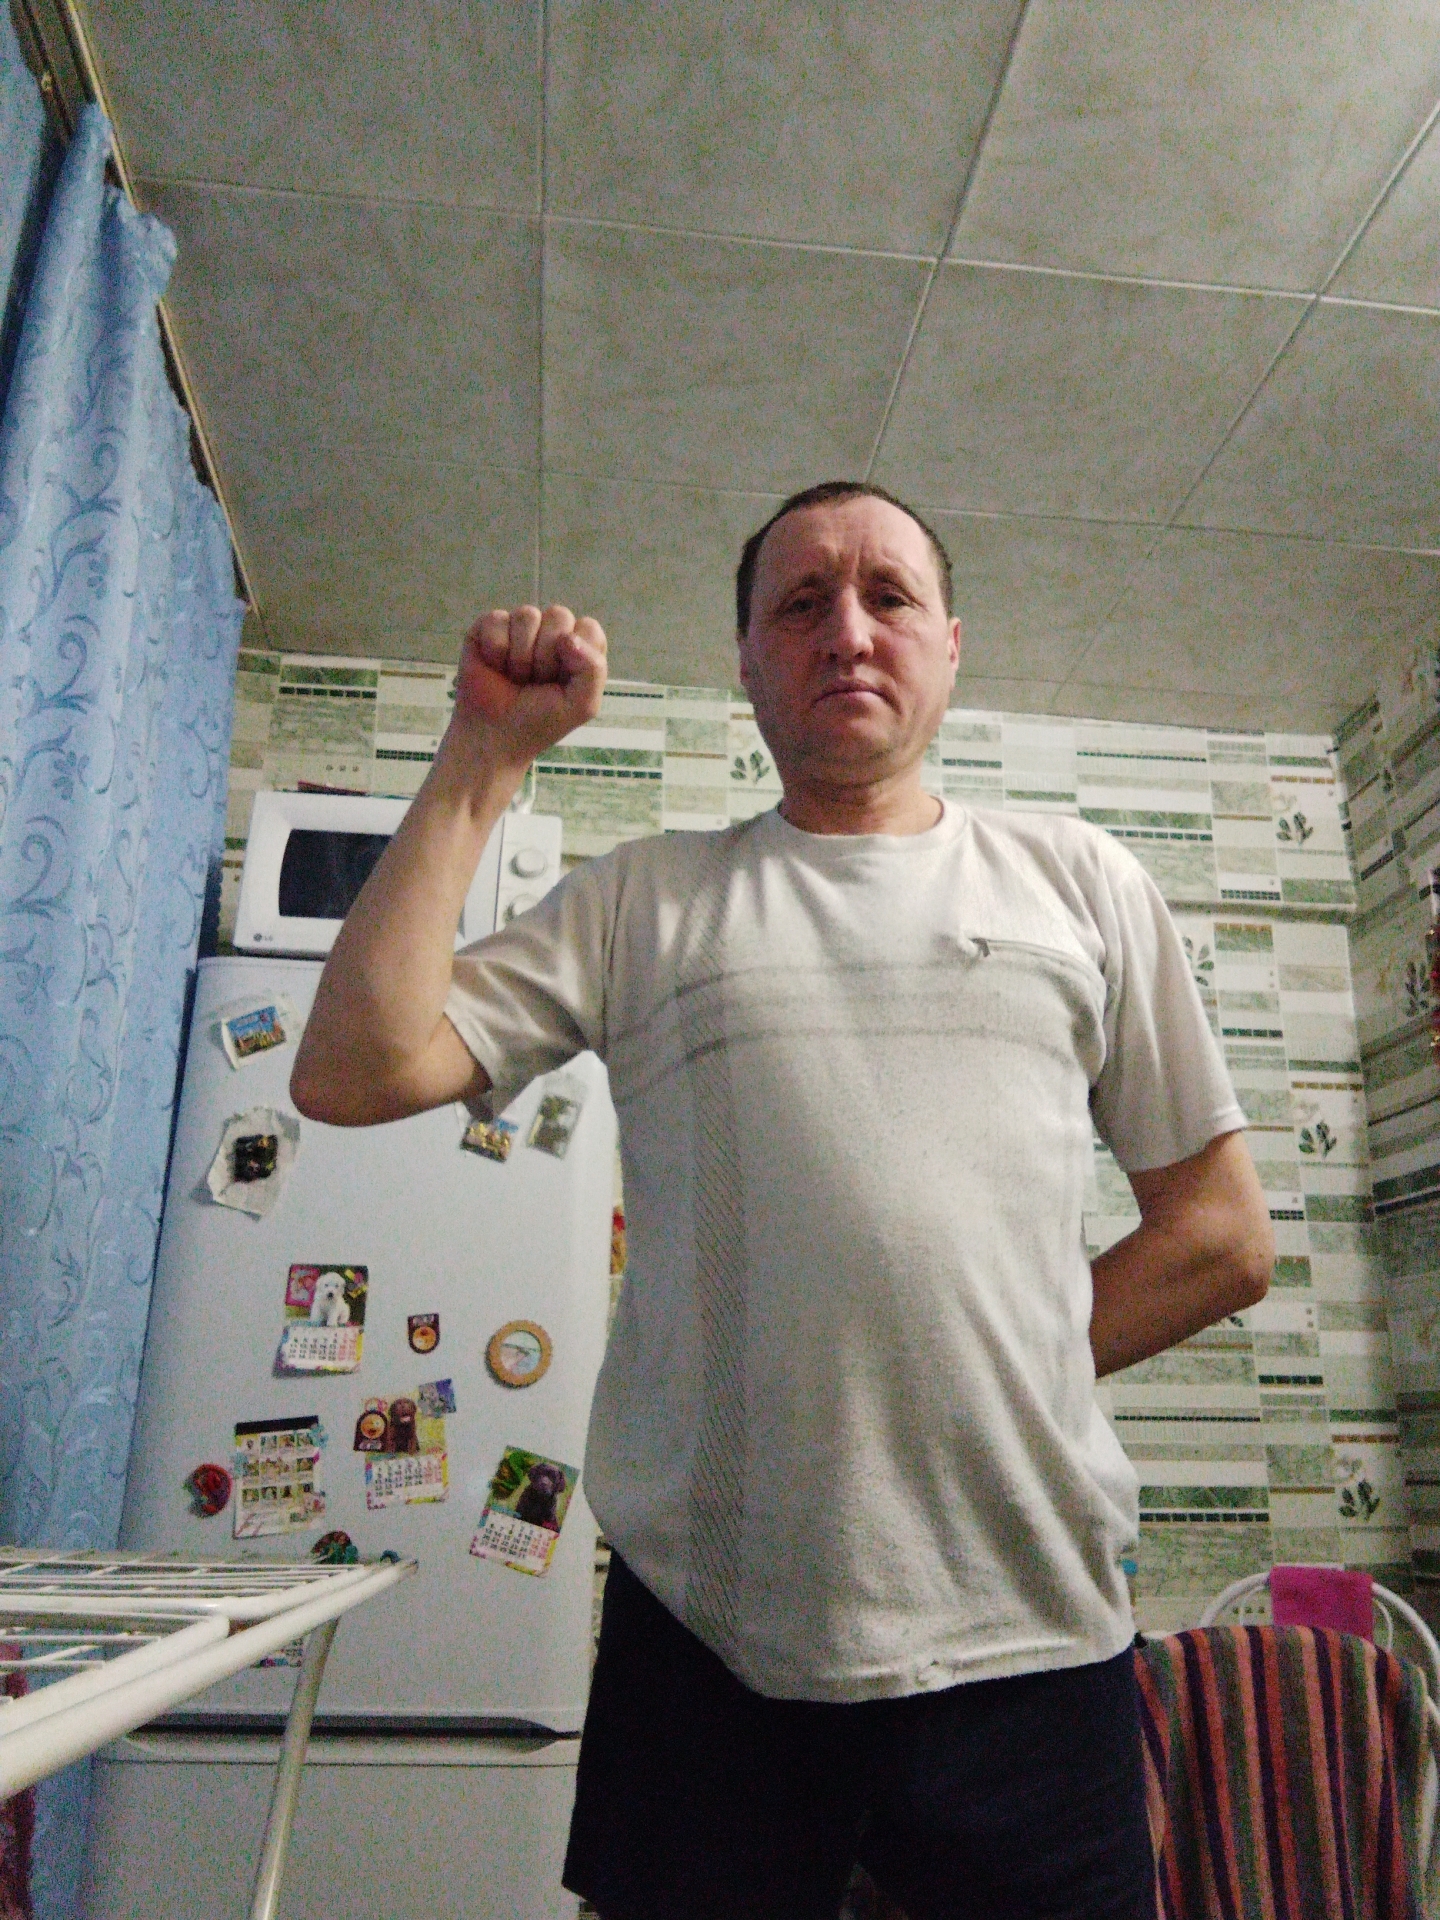
Label: noise